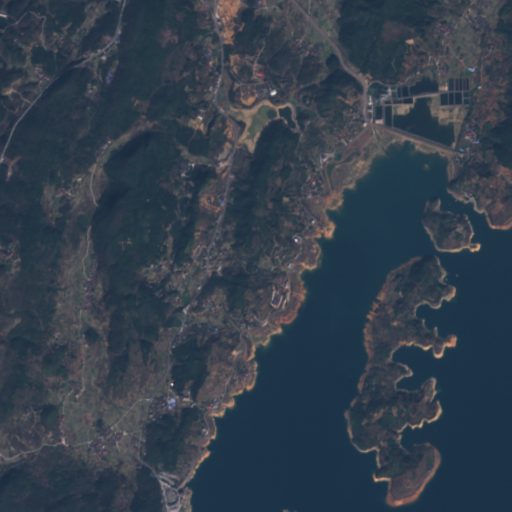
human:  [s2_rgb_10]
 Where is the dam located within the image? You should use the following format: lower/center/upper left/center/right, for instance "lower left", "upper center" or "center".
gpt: The dam is located in the upper right of the image.
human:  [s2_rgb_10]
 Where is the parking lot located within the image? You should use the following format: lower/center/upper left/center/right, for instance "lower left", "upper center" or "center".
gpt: The parking lot is located in the lower left of the image.
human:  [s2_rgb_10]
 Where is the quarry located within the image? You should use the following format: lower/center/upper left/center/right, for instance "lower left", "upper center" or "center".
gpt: The quarry is located in the center of the image.
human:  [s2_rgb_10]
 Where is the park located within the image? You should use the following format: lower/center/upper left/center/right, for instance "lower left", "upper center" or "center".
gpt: There is no park in the image.